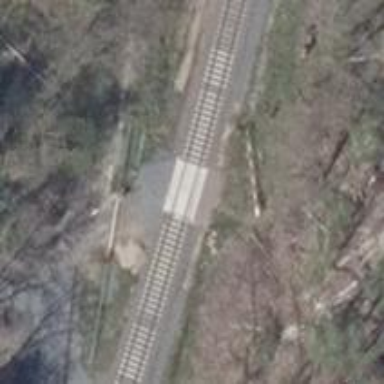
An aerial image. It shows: Railway track with contact line for electrification.